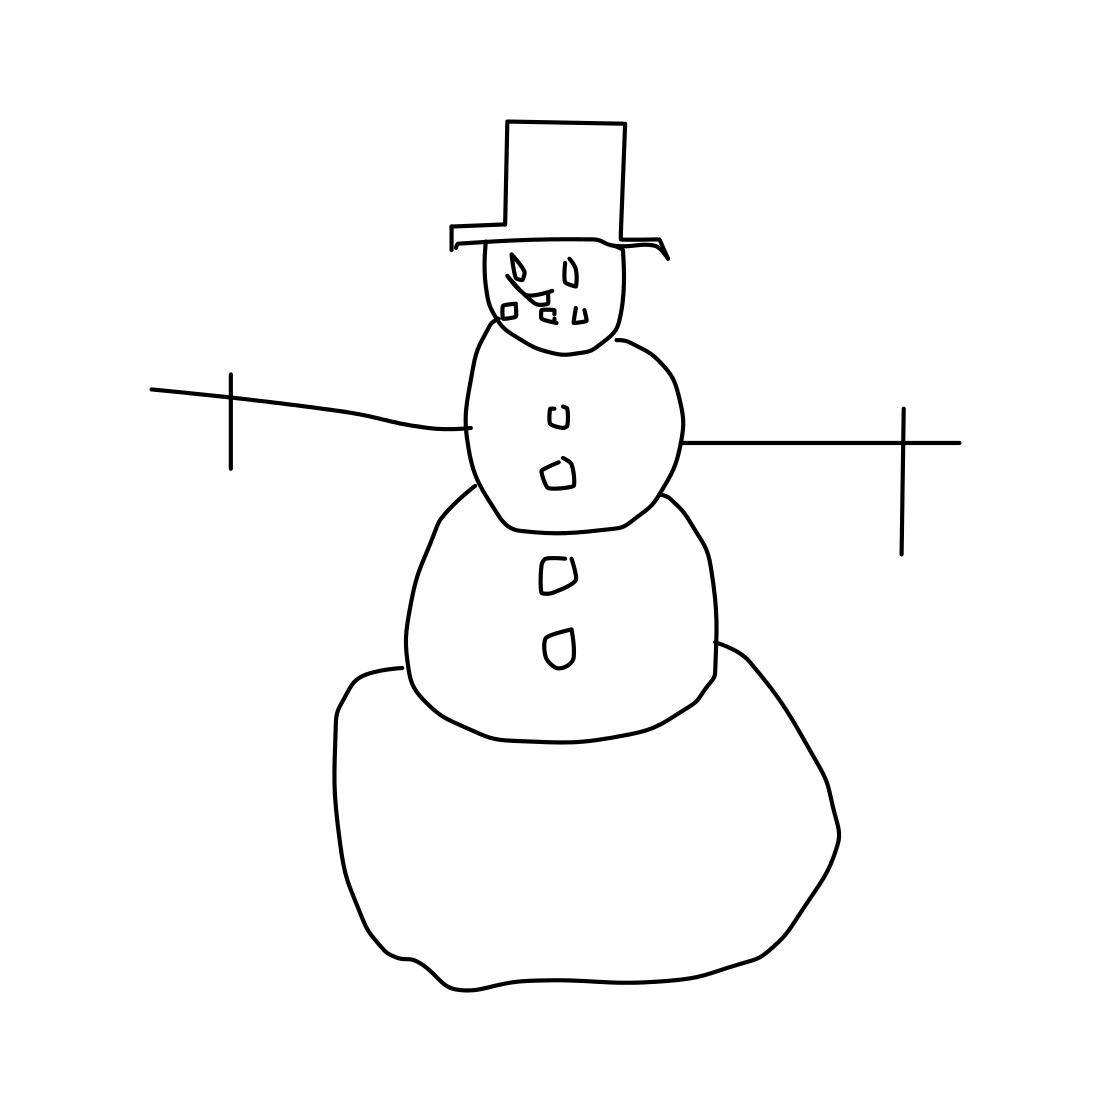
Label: snowman